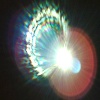
Label: sunburn